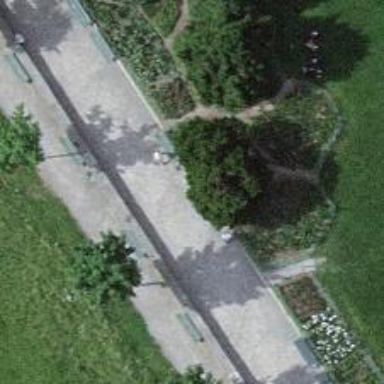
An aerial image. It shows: Bench.